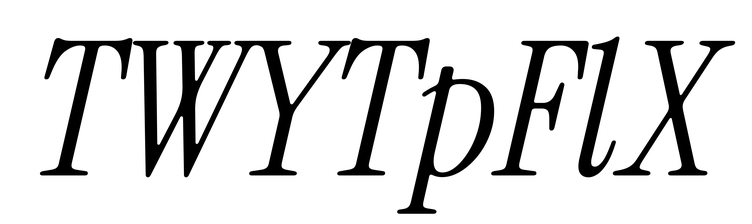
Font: InstrumentSerif-Italic